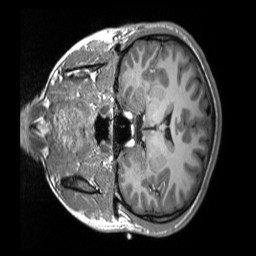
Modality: T1w
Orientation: coronal
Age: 18
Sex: male
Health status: healthy
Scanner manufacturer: siemens
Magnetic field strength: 3 T
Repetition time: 2.53 s
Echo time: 0.00219 s